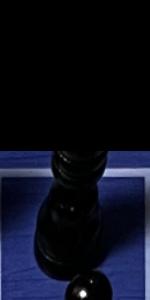
Label: Bishop_Black